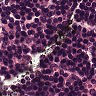
Metastatic tissue present: no